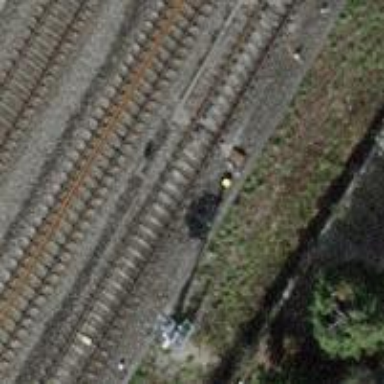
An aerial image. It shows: Railway switch.